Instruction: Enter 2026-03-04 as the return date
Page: home
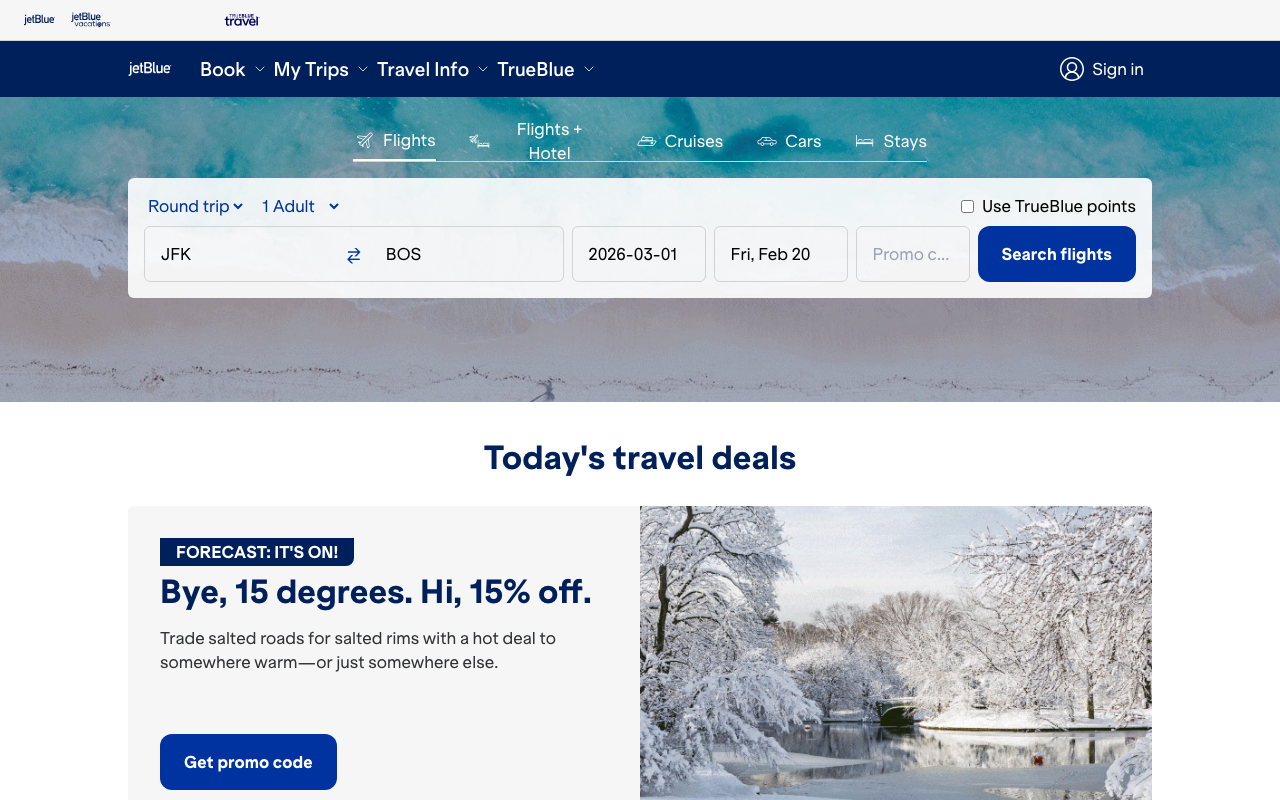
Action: type